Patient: sex M, age 61
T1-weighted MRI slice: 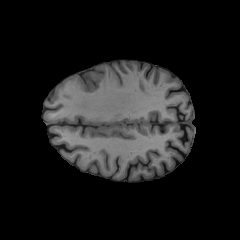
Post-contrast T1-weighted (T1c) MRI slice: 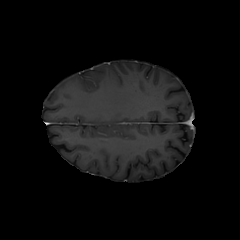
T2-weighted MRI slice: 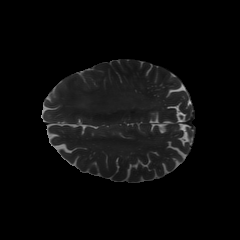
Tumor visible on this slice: yes
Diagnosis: Glioblastoma, IDH-wildtype
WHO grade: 4